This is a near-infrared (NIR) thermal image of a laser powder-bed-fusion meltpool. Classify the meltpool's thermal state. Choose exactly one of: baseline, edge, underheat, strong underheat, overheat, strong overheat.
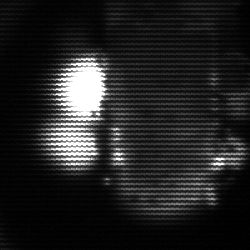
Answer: strong underheat